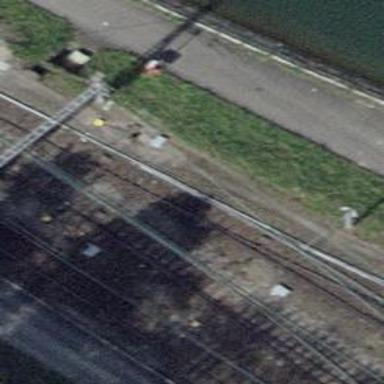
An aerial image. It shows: Siding railway line with electrified contact line for the trains.